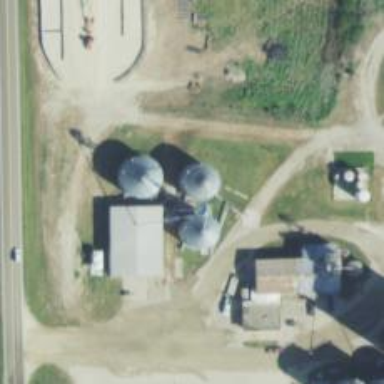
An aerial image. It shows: Silo.